Question: >
<URL>
Im currently learning php and at the same time a bit of ruby on rails, one of the thing ive noticed about ruby on rails that i really like is when theres an error on page, it will display you an error page pointing you in the direction of what is wrong.. like the image bellow

But when i get an error in php i just get a blank page, which means i have to read through each line of code to try and find what went wrong, as ive just started most of my errors tend to be little syntax problems, which are relatively easy to fix, but relatively hard to find if you've missed a ';' off the end of a line.
Is there a line that i could put into my '<head>' during development to show me these errors ? Somthing like '<?php show_errors ?>'
Or is there an alternative, at the moment im using sublime text 2, Mamp and Firefox to work in. Is there a setting in any of those that i can turn on to allow me to see errors, either code validation in sublime text 2 or a setting in mamp or firefox that will show me an error page instead of a blank one ?
If i was to use a framework do any of them have built in error alerts ?
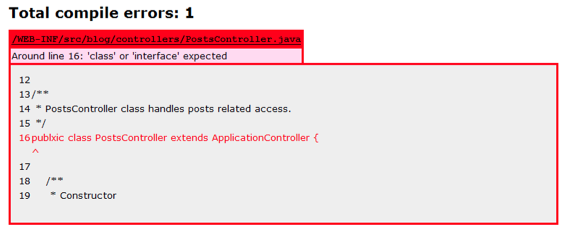
Answer: To resolve your blank page issue, you'll have to reconfigure PHP
'''
display_errors = on
display_startup_errors = on
'''
It is important to set them outside your script (i.e. not with 'ini_set()'), otherwise parse errors will still result in a blank page. <URL> for details.
Then, on top of your script, assure that every kind of error gets shown:
'''
error_reporting(-1)
'''
For nicer error messages you could install <URL>.